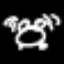
Label: frog